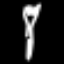
Label: fork